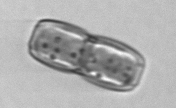
Label: Ephemera